Question: I have begun evaluating MonoDroid. (I've built many apps using Android+Eclipse)
I created new-from-template Android app using MonoDevelop on a Mac. I started up a new Virtual Device with 250 megs. API level 15.
The error I get is that MonoDroid can't install the runtime as there isn't enough space.
See image below:

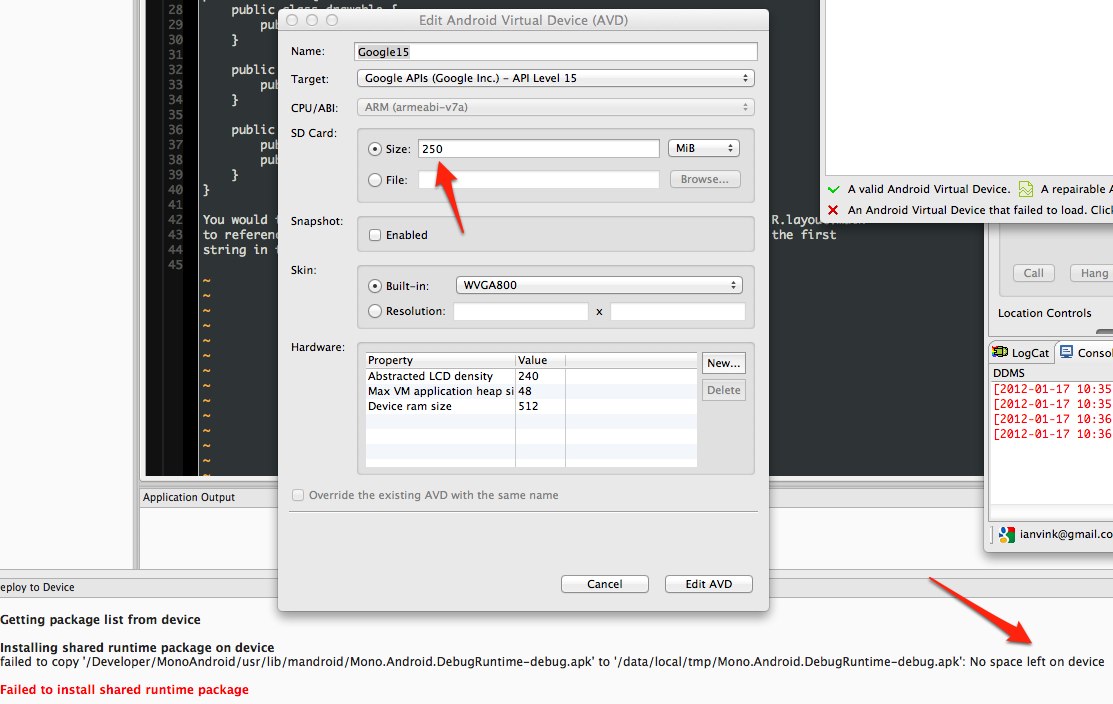
Answer: Xamarin recommends starting the emulator with a partition-size of 512MB in order to have enough room for the installation. If you start the emulator from within MonoDevelop or Visual Studio, it will actually do this automatically. If you're starting the emulator yourself, you need to do something like:
'''
.\emulator -avd NameOfYourEmulator -partition-size 512
'''
More details can be found in their documentation <URL>.